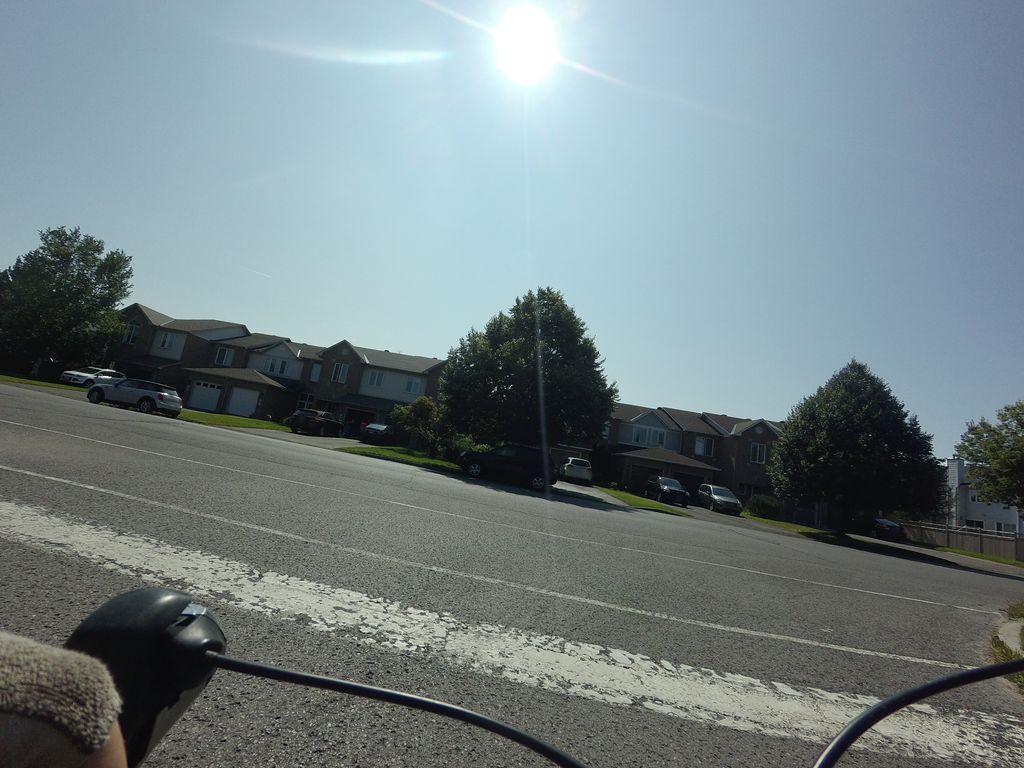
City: ottawa-gatineau